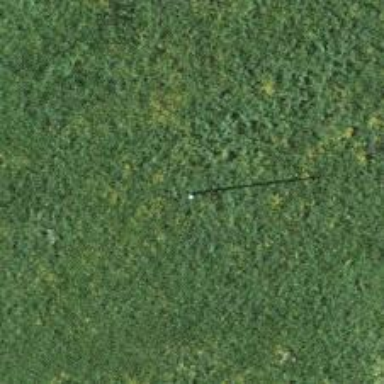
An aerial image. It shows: Power pole.